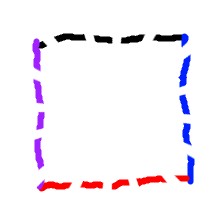
Shape: square